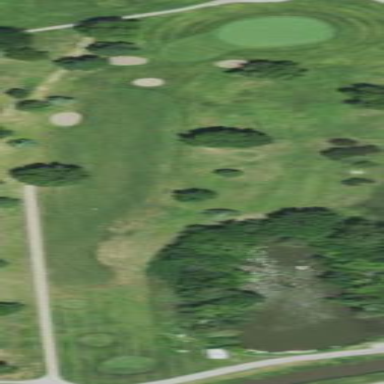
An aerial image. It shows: Area of rough grass used for golf.